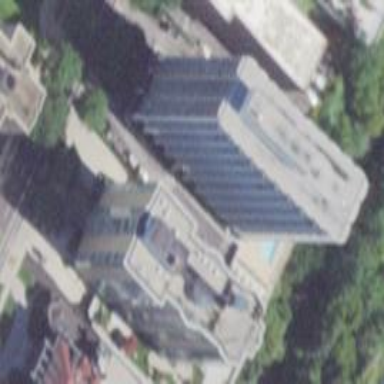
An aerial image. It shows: Contemporary apartments building.